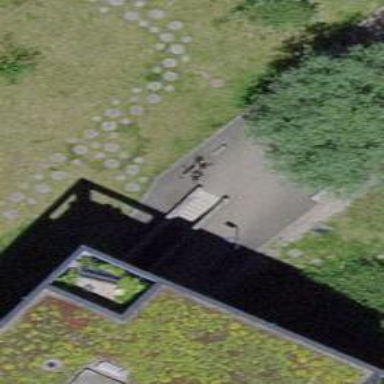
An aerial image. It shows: Bicycle parking area with bollards.